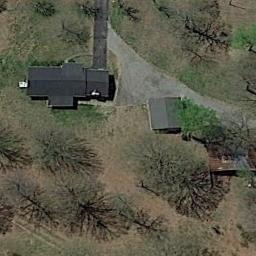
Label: sparse_residential